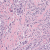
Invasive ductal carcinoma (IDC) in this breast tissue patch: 1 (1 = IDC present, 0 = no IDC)